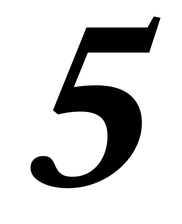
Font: LibreCaslonText-Italic_Bold_Italic